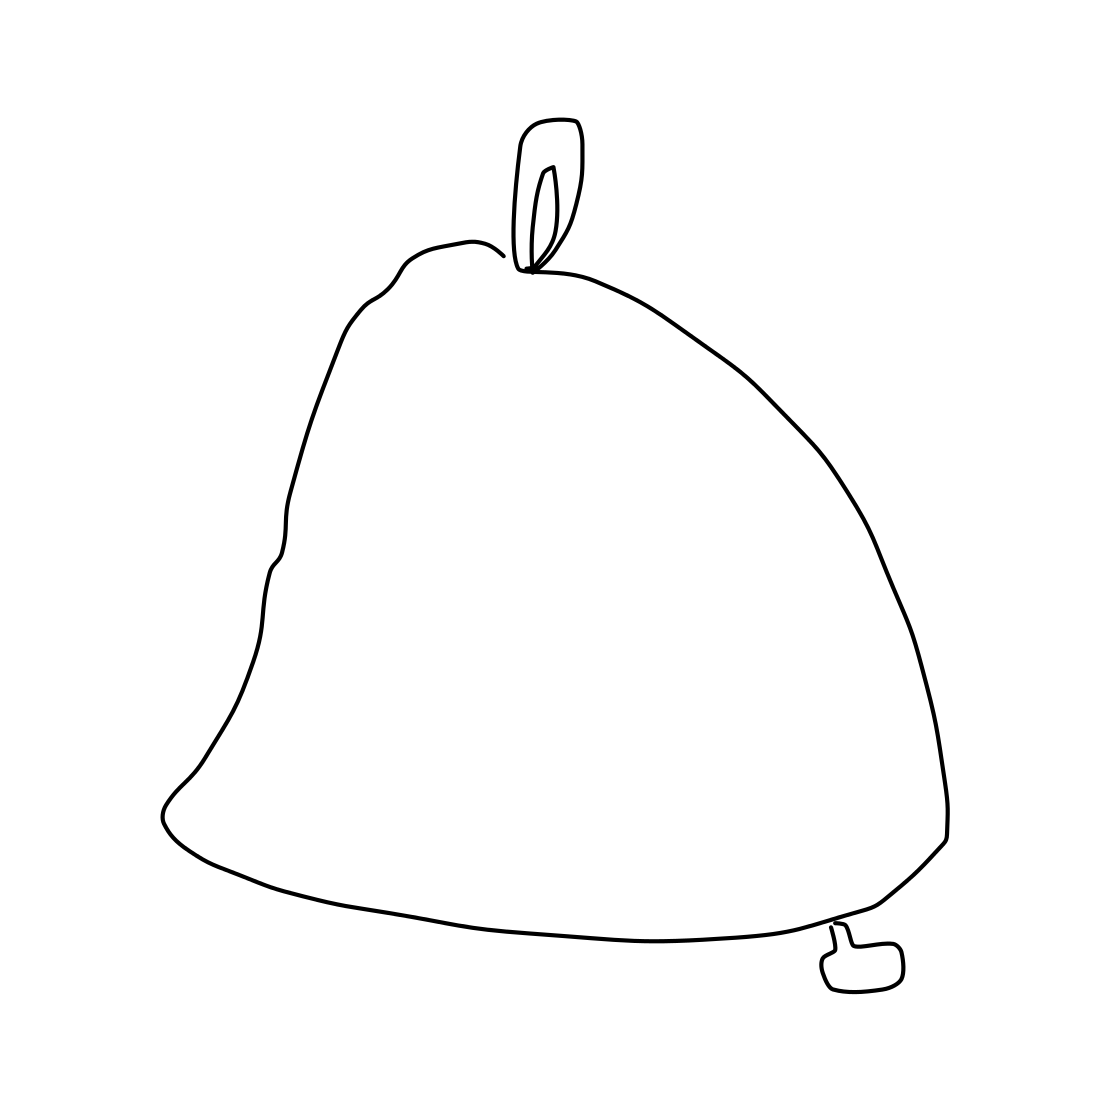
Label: bell